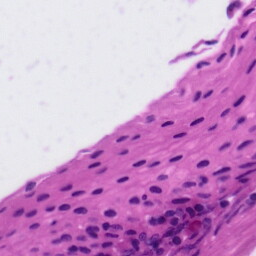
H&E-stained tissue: Tonsil